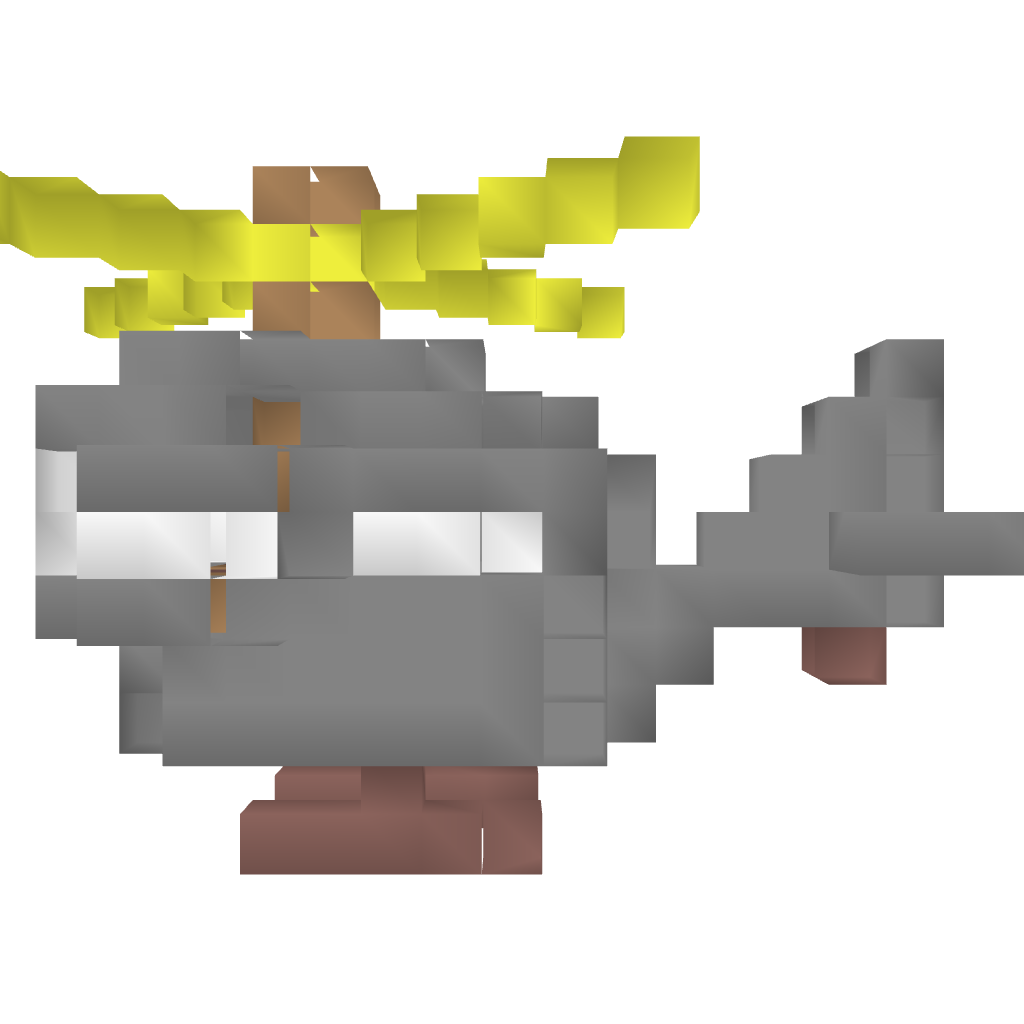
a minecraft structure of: Helicopter good quality